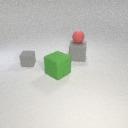
large gray rubber cube to the right of small gray rubber cube